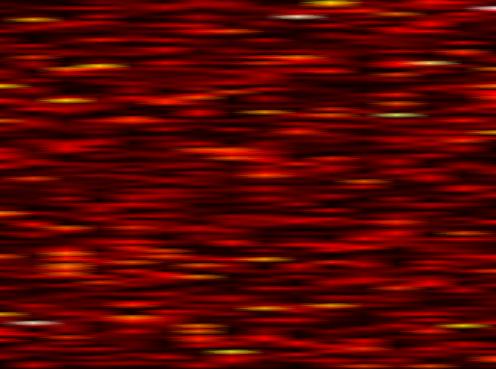
Label: OFDM